九年级 · 解析几何
二次函数 $y=a x^{2}+x+a^{2}-1$ 的图象可能是 （）

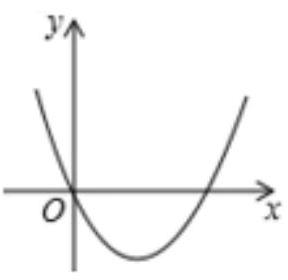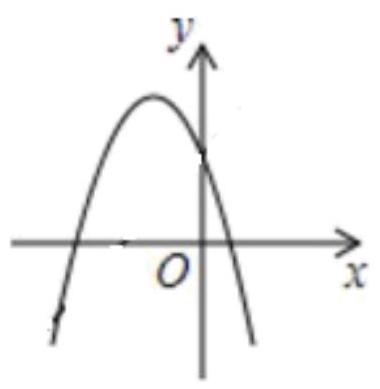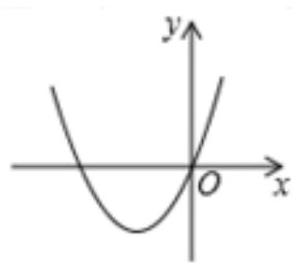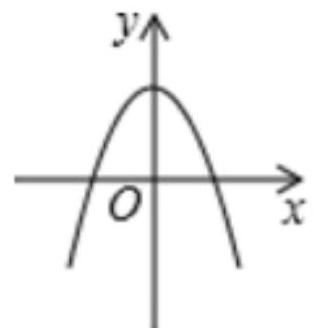
A.

B.

C.

D.

答案: C
解析: 依次假设函数图象正确, 得到 $\mathrm{a}$ 的取值, 再结合对称轴信息可排除错误的图象从而得解.

【详解】解: A. 假设函数图象正确,因图象过原点, 则 $\mathrm{a}^{2}-1=0, a= \pm 1$, 又开口向上, $a=1$, 但对称轴为直线 $x=-\frac{1}{2 a}=-\frac{1}{2}$ 与图象不符.

B. 假设函数图象正确, 则 $a<0$, 对称轴 $x=-\frac{1}{2 a}>0$. 与图象不符.

C. 假设函数图象正确, 则 $a= \pm 1$, 又开口向上, $a=1$, 对称轴 $x=-\frac{1}{2 a}<0$, 符合.

D. 该函数的对称轴 $x=-\frac{1}{2 a} \neq 0$. 不可能为 $y$ 轴, 故与图象不符.

故选 C.

【点睛】此题主要考查了二次函数的图象有关性质, 讨论 $\mathrm{a}$ 的取值, 再利用对称轴选择答案是解题关键.